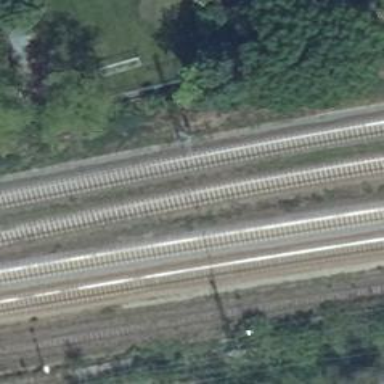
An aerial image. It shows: Railway with electrified contact lines.